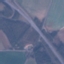
Label: Highway